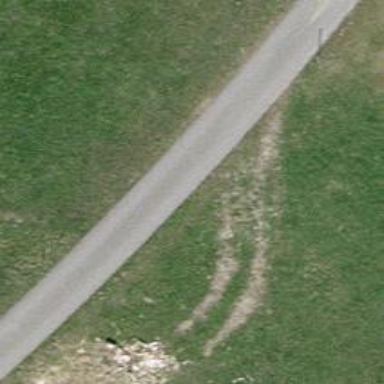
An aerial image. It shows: Asphalt track with grade1 tracktype.